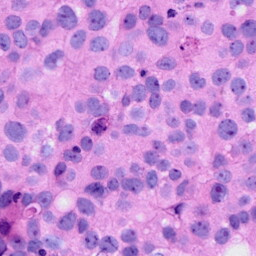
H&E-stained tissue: Breast